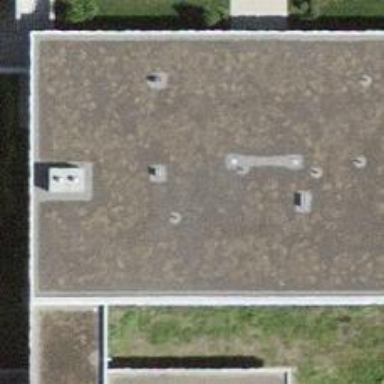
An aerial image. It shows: Building.